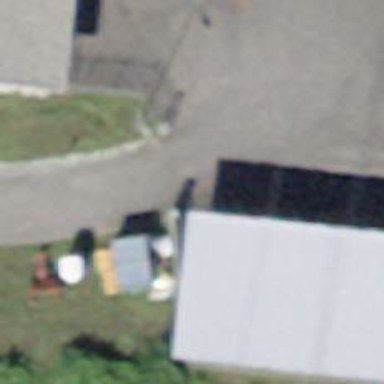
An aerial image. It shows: Gate.